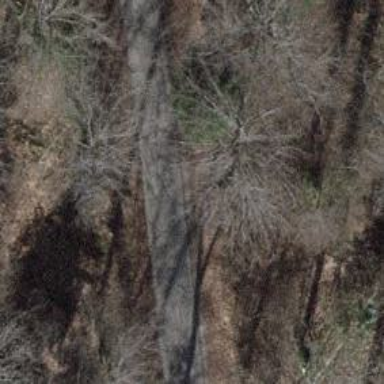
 categorized as unclassified. The road has grade1 tracktype."